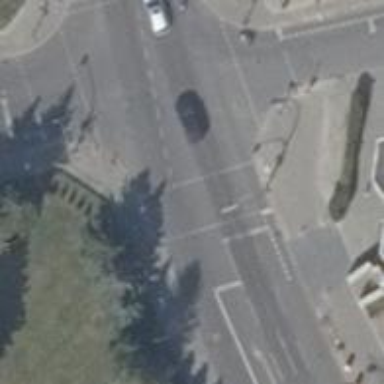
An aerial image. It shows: Road with traffic signals.